Question: I am trying to cluster colors on an image to a predefined classes (black, white, blue, green, red). I'm using the following code:
'''
import numpy as np
import cv2
src = cv2.imread('objects.png')
colors = np.array([[0x00, 0x00, 0x00],
[0xff, 0xff, 0xff],
[0xff, 0x00, 0x00],
[0x00, 0xff, 0x00],
[0x00, 0x00, 0xff]], dtype=np.float32)
classes = np.array([[0], [1], [2], [3], [4]], np.float32)
dst = np.zeros(src.shape, np.float32)
knn = cv2.KNearest()
knn.train(colors, classes)
# This loop is very inefficient!
for i in range(0, src.shape[0]):
for j in range(0, src.shape[1]):
sample = np.reshape(src[i,j], (-1,3)).astype(np.float32)
retval, result, neighbors, dist = knn.find_nearest(sample, 1)
dst[i,j] = colors[result[0,0]]
cv2.imshow('src', src)
cv2.imshow('dst', dst)
cv2.waitKey()
'''
The code works well and result is shown below. The image on the left is the input and the image on the right is the output.

However the loop above is very inefficient and make the conversion slow. What is the most efficient Numpy operation to replace the loop above?
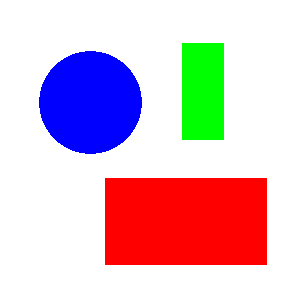
Answer: I managed to remove the loop using the code below. The code runs very fast, almost similar with the C++ version.
'''
import numpy as np
import cv2
src = cv2.imread('objects.png')
src_flatten = np.reshape(np.ravel(src, 'C'), (-1, 3))
dst = np.zeros(src.shape, np.float32)
colors = np.array([[0x00, 0x00, 0x00],
[0xff, 0xff, 0xff],
[0xff, 0x00, 0x00],
[0x00, 0xff, 0x00],
[0x00, 0x00, 0xff]], dtype=np.float32)
classes = np.array([[0], [1], [2], [3], [4]], np.float32)
knn = cv2.KNearest()
knn.train(colors, classes)
retval, result, neighbors, dist = knn.find_nearest(src_flatten.astype(np.float32), 1)
dst = colors[np.ravel(result, 'C').astype(np.uint8)]
dst = dst.reshape(src.shape).astype(np.uint8)
cv2.imshow('src', src)
cv2.imshow('dst', dst)
cv2.waitKey()
'''
The code generated the correct result as before, with faster execution time.